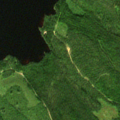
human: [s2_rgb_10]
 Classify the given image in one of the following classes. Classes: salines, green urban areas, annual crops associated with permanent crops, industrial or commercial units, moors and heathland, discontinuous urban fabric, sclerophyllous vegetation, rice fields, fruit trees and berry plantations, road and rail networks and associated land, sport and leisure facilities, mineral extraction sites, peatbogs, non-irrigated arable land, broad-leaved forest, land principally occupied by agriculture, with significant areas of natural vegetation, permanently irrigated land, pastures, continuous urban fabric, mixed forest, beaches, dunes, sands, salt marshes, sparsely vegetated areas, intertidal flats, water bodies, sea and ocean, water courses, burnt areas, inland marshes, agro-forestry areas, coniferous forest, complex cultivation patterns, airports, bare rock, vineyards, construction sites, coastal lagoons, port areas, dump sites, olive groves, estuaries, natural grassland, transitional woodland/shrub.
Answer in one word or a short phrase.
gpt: coniferous forest, mixed forest, water bodies